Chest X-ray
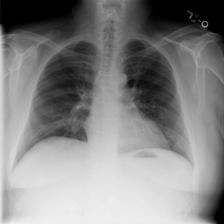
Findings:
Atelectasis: negative
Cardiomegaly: negative
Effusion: negative
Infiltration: negative
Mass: negative
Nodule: negative
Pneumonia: negative
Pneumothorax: negative
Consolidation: negative
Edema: negative
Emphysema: negative
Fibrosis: negative
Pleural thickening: negative
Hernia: negative